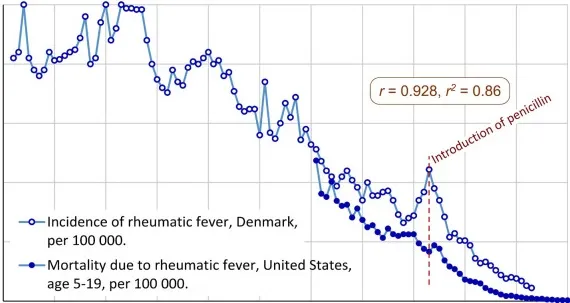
The international decline of rheumatic fever, with incidence data from Denmark (1862-1963) and mortality data from the United States (1921-1970). Correlation: r = 0.928, r2 = 0.81. Penicillin was introduced in 1943, in the US and in Denmark. Data for Denmark extracted from Figure 1 in Steer, and data for the US extracted from Figure 4 in Massell et al. . Both graphs changed from logarithmic to a linear scale (Note, the data for mortality before 1949 has been modified to attempt to compensate for a discontinuity in the data series related to change of the ICD criteria for diagnosis, see details in Data Sheet 1 in the Supplementary Material).
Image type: chart (chart)